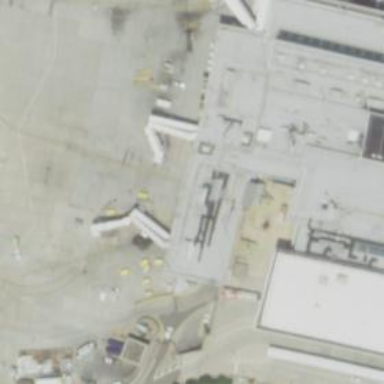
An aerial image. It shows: Airport gate.